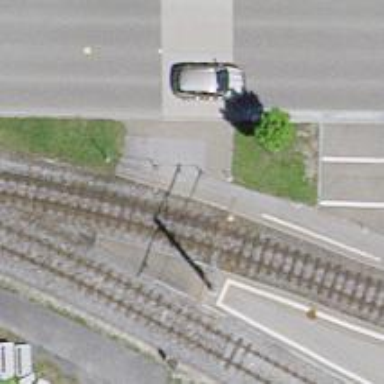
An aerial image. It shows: Level crossing along the railway.